Question: i plotted a flot bar chat with long labels, and it came out ugly, i saw that it is possible to display the labels rotated like 90 degrees, but i tried with the following code without success. the javascript am using is
'''
function onSuccess(series) {
var tickLabels = [];
var pieData= [];
for (var i =0;i<series.length;i++){
tickLabels.push([i,series[i][0]]);
}
var data = [series];
var barArea = $("#barChart");
barArea.css("height", "400px");
barArea.css("width", "600px");
$.plot( $("#barChart"), data, {
series: {
bars: {
show:true,
barWidth: 0.5,
align: "center"
},
points: {
show: true
}
},
grid: {
hoverable: true,
clickable: true
},
xaxis: {
labelWidth:12,
labelAngle: 45,
ticks: tickLabels
}
} );
'''

does anyone know of any solution to this.
Is it possible to use legend in the bar chart and then pllace the legend below the bar char like <URL> ?
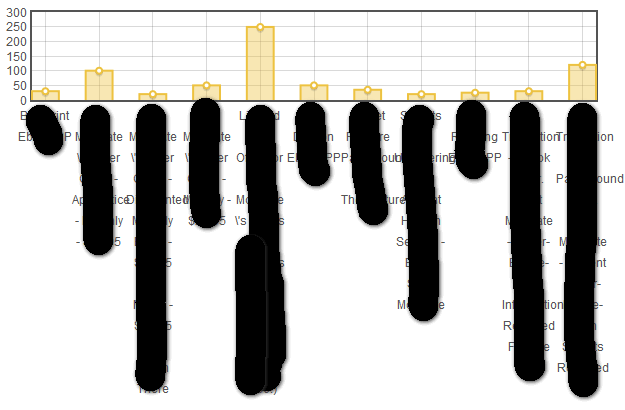
Answer: doesn't support yet the option. There are several proposals on the <URL> but none of them yet accepted.
> i saw that it is possible to display the labels rotated like 90
degrees
What you saw (link please?) seems to be a forked version of Flot, like <URL> one, which does support the option.